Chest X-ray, PA view. Patient: 37 years old, sex F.
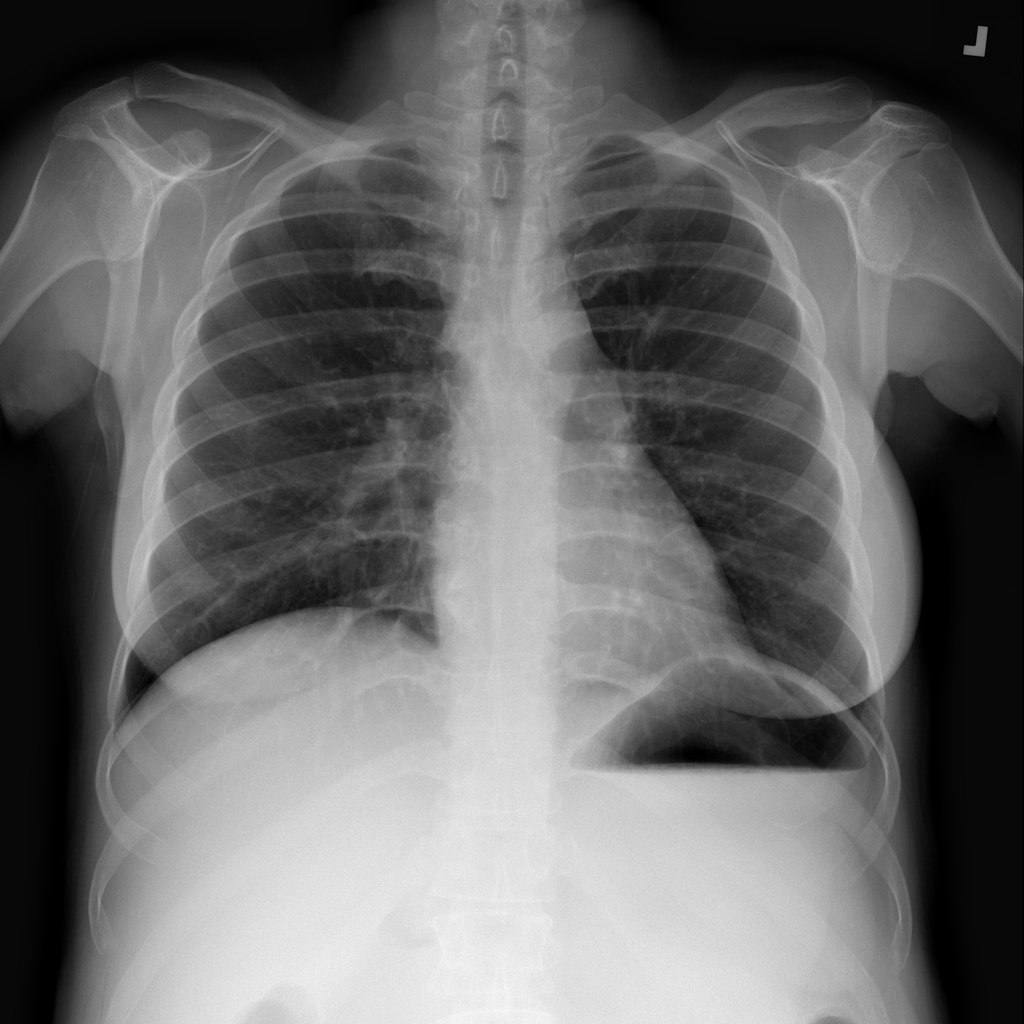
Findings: Pneumonia